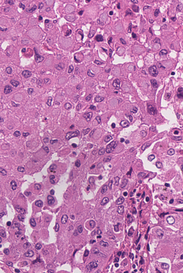
Tumor epithelial tissue: yes
Tumor-associated stroma tissue: yes
Normal tissue: no